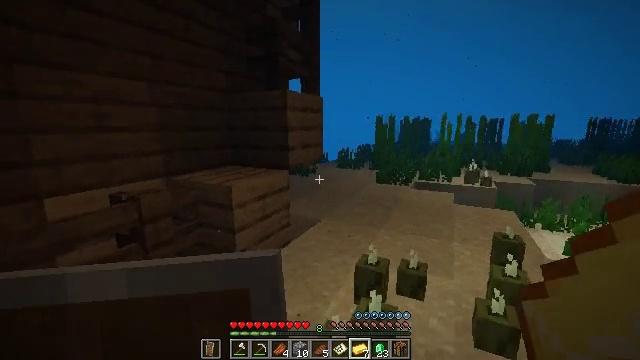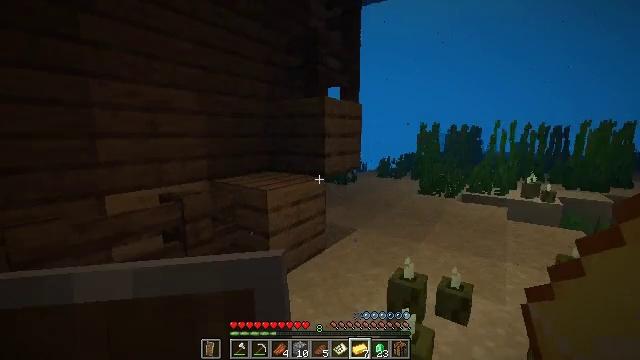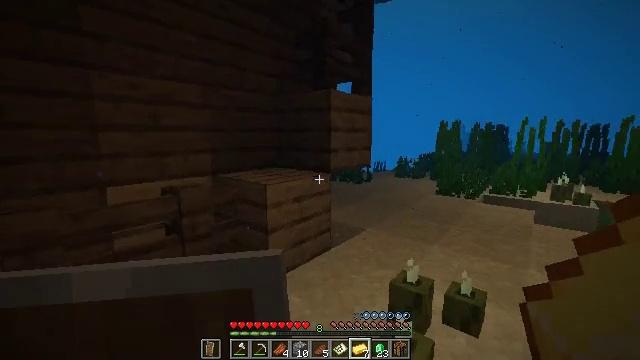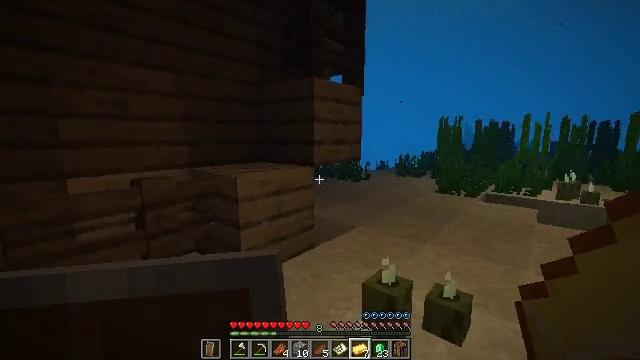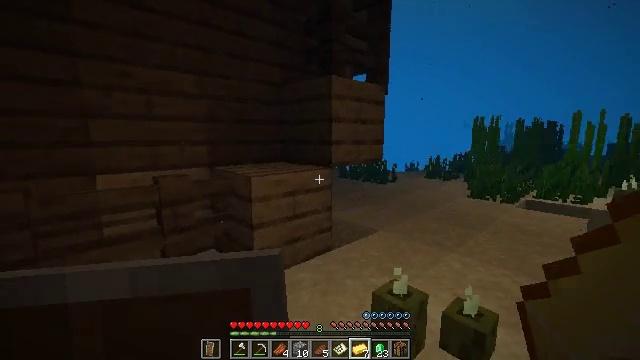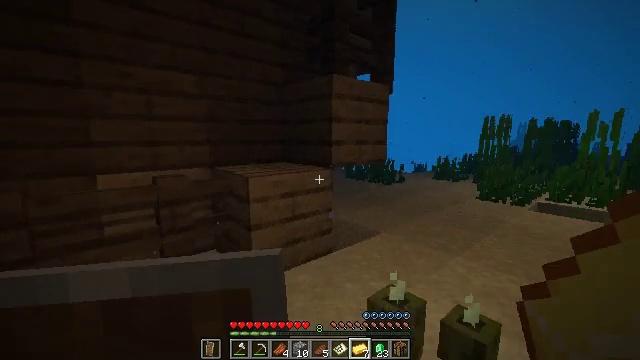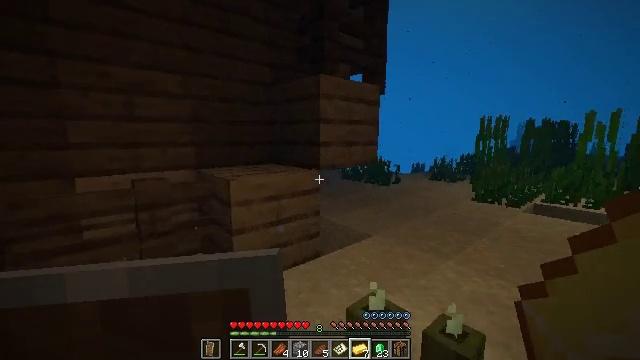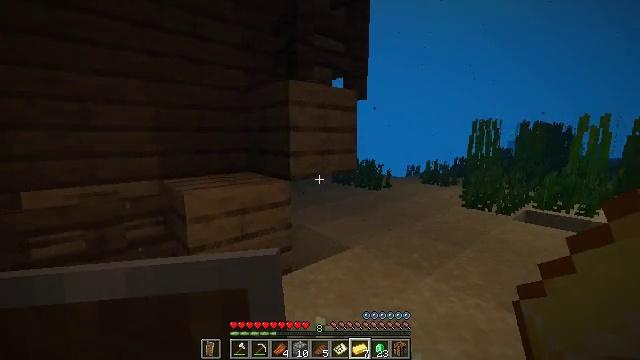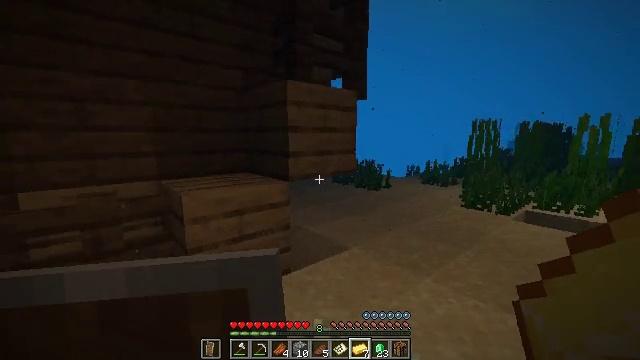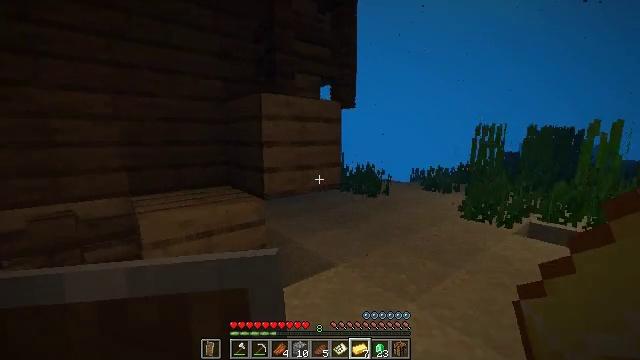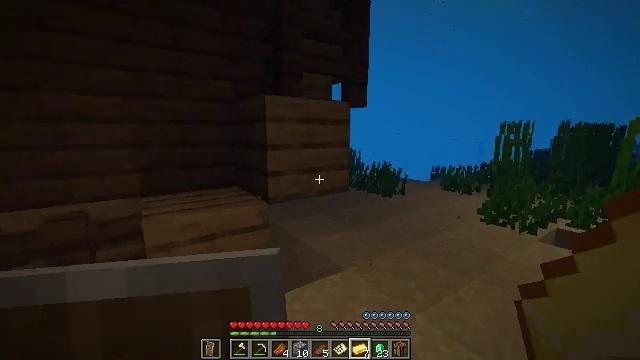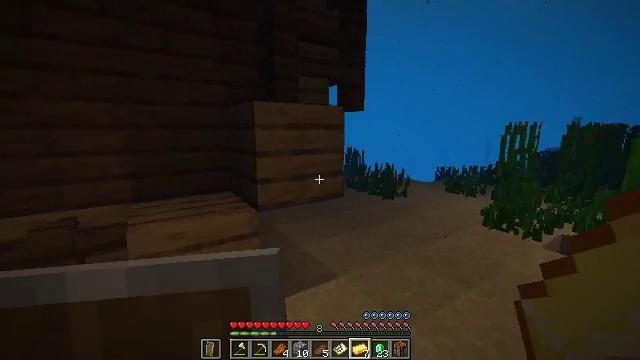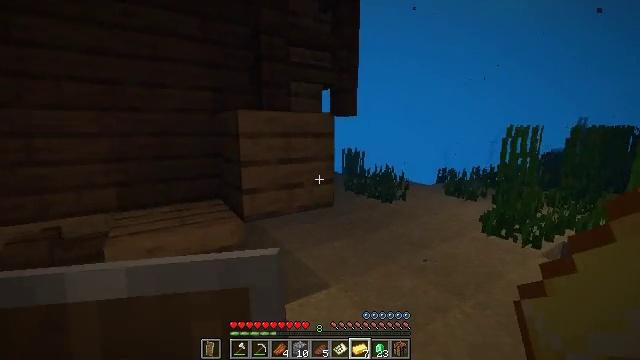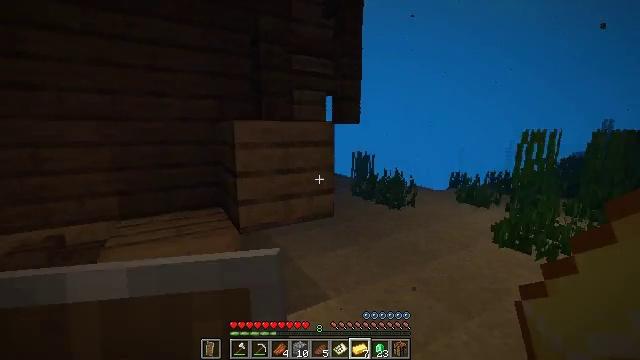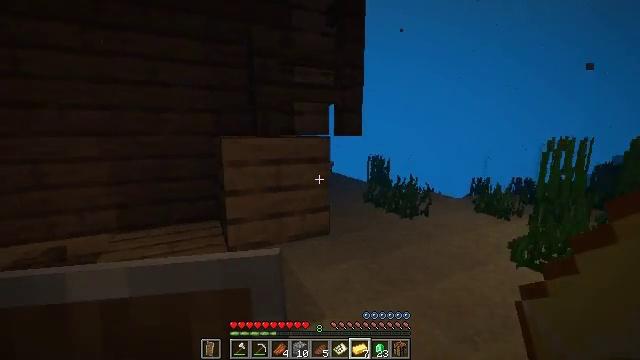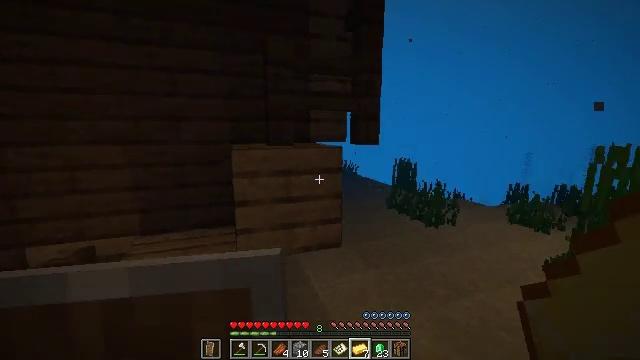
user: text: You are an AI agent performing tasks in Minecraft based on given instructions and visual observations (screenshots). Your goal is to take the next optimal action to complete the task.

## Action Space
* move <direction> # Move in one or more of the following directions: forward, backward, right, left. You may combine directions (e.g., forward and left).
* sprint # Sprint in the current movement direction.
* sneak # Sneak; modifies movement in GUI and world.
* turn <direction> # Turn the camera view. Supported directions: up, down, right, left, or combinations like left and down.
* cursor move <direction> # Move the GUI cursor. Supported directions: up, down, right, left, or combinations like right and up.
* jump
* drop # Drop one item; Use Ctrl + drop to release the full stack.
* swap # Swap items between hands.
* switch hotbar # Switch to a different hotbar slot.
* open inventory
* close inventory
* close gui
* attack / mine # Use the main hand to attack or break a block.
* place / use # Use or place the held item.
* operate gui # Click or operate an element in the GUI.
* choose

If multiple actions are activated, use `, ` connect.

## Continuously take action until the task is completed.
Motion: motion action
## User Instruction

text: Remove a filled map from the inventory.
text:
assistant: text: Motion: move forward and move right, sprint, turn left and up
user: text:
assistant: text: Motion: move forward and move right, sprint, turn left
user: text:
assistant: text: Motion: move forward and move right, sprint, turn left
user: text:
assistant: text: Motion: move forward and move right, sprint, turn left, jump
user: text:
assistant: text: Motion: move forward and move right, sprint, turn left, jump
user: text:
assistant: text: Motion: move forward and move right, sprint, jump
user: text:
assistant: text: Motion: move forward and move right, sprint, jump
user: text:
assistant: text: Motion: move forward and move right, sprint, jump
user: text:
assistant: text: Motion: move forward and move right, sprint, turn left, jump
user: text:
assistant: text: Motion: move forward and move right, sprint, turn left and down, jump
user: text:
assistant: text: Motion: move forward and move right, sprint, turn left, jump
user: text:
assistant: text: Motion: move forward and move right, sprint, jump
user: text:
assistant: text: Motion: move forward and move right, sprint, turn left, jump
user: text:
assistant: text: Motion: move forward and move right, sprint, turn left, jump
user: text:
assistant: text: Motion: move forward and move right, sprint, turn left, jump
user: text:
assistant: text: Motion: move forward, sprint, turn left and down, jump
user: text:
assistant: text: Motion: move forward, sprint, turn left, jump
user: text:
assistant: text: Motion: move forward, sprint, turn left, jump
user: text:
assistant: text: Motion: move forward, sprint, turn left and down, jump
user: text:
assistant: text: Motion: move forward, sprint, turn left, jump
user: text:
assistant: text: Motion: move forward, sprint
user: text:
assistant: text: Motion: move forward and move right, sprint
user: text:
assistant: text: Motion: move forward and move right, sprint, turn left
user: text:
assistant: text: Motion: move forward and move right, sprint
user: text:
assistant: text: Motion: move forward and move right, sprint
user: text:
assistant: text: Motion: move forward and move right, sprint
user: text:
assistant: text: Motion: move forward and move right, sprint, turn left
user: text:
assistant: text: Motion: move forward and move right, sprint, turn left
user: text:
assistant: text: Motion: move forward and move right, sprint, turn left
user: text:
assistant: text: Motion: move forward and move right, sprint